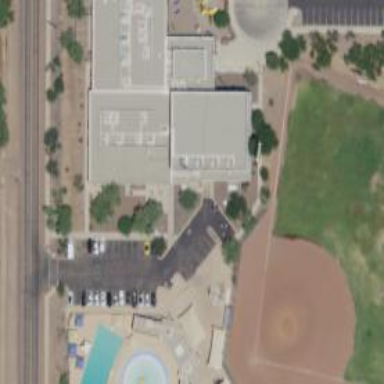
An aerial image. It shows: Community center building.